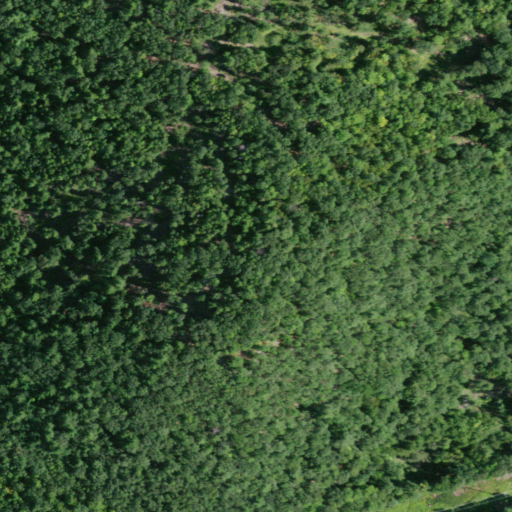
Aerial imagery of mountain in New York named Swears Mountain containing deciduous forest, evergreen forest, and mixed forest